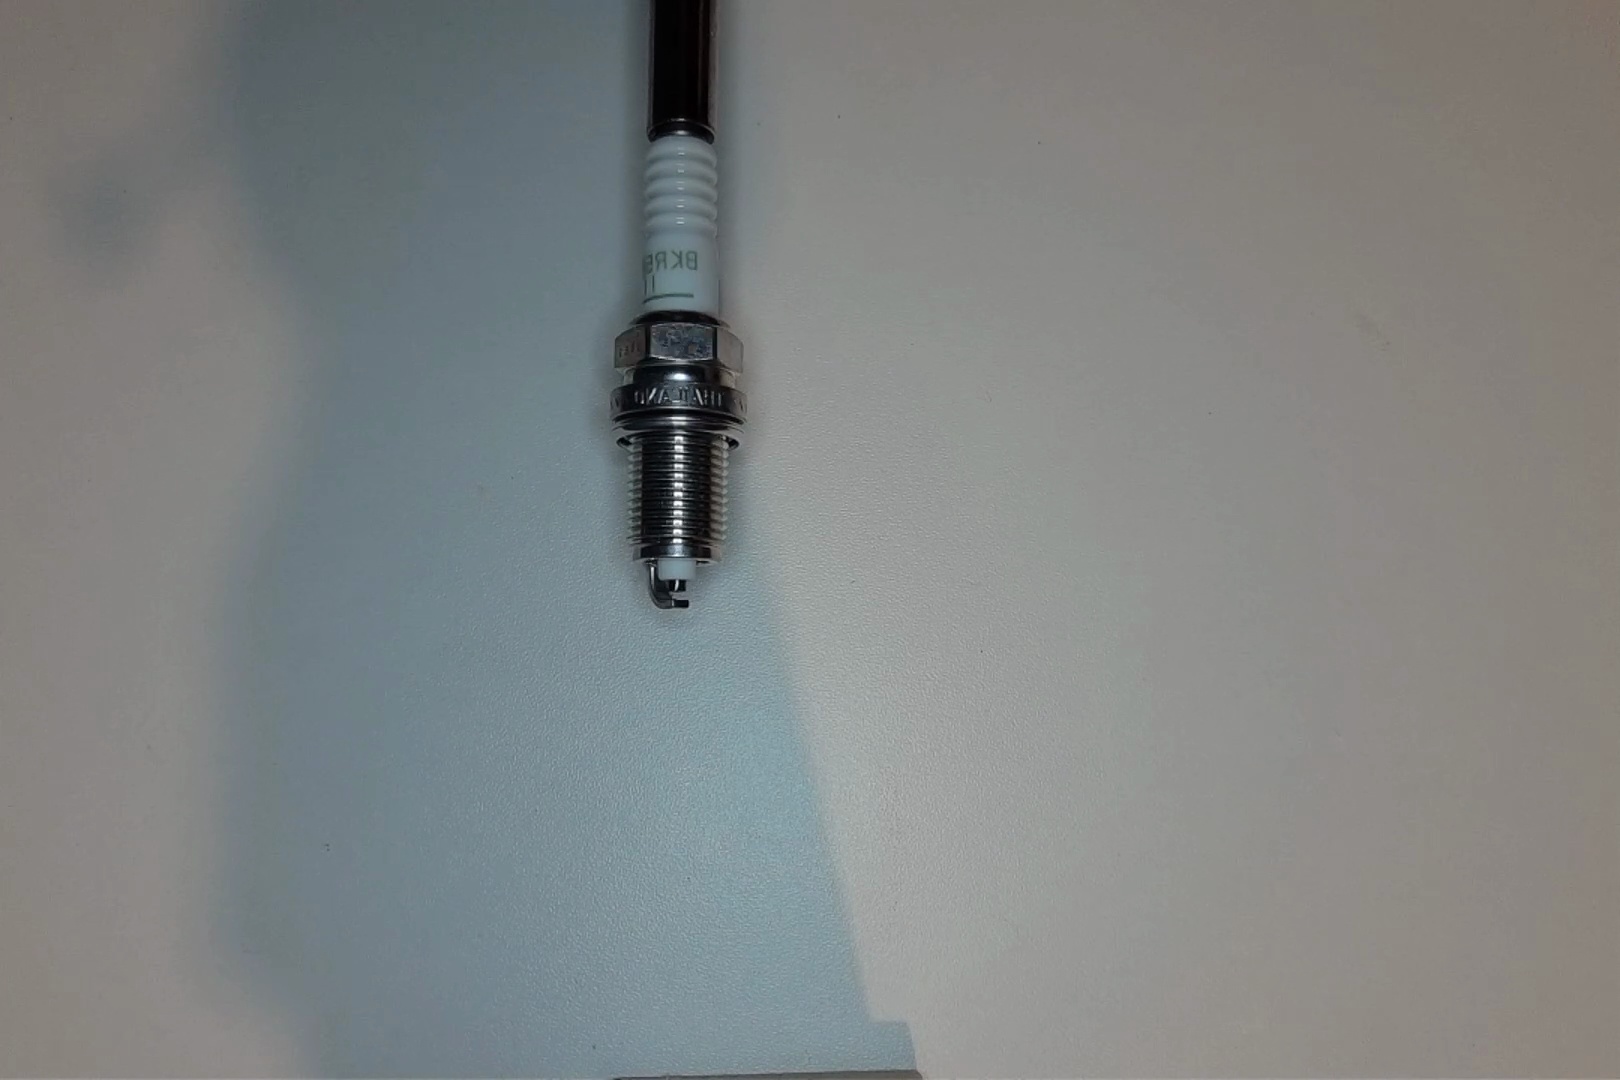
Label: normal